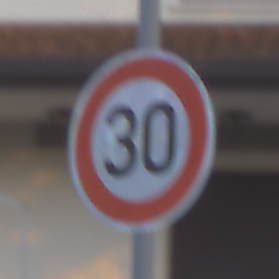
Verkehrszeichen: Geschwindigkeit30
Umgebung: Outdoor, Urban
Tageszeit: SunriseSunset
Wetter: Clear
Licht: Natural
Jahreszeit: NotSpecified
Kontrast: LowContrast